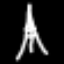
Label: The Eiffel Tower